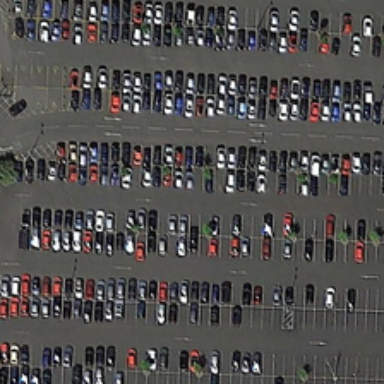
Many cars are parked in a large parking lot with some empty parking spaces .